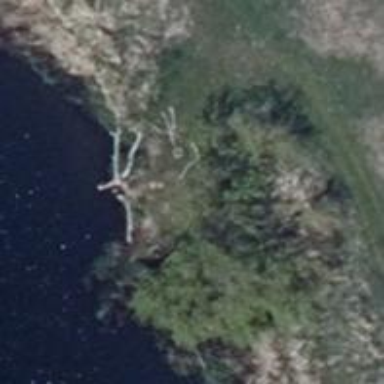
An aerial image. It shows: Beautiful tree in nature.